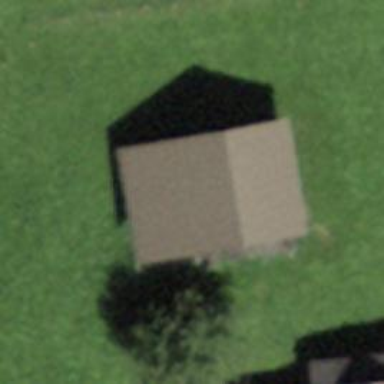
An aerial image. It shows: Barn.